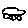
Label: car